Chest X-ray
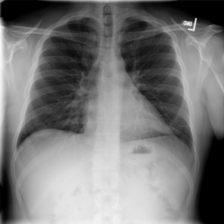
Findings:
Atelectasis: positive
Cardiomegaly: negative
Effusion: negative
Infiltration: negative
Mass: negative
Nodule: negative
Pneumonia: negative
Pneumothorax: negative
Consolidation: negative
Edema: negative
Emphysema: negative
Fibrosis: negative
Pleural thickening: negative
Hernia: negative